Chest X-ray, AP view. Patient: 22 years old, sex M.
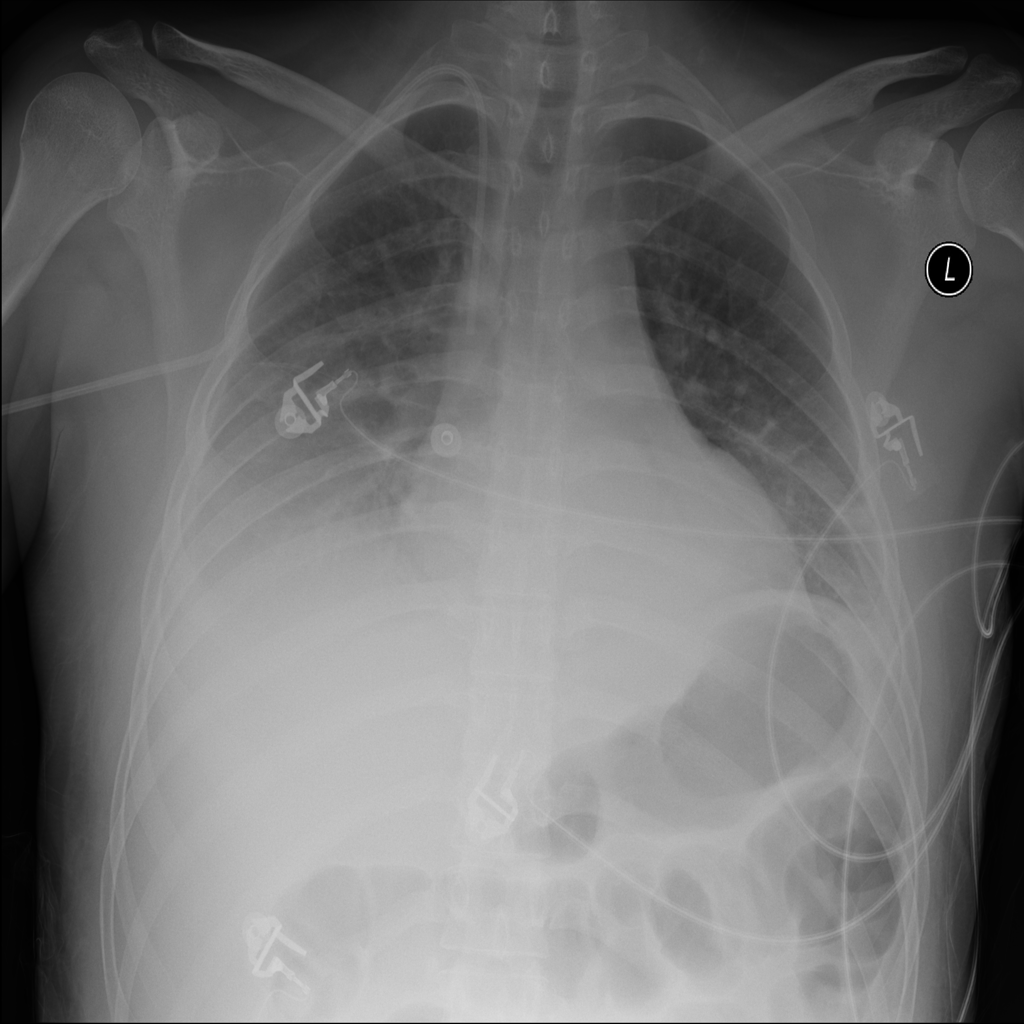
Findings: Effusion, Infiltration